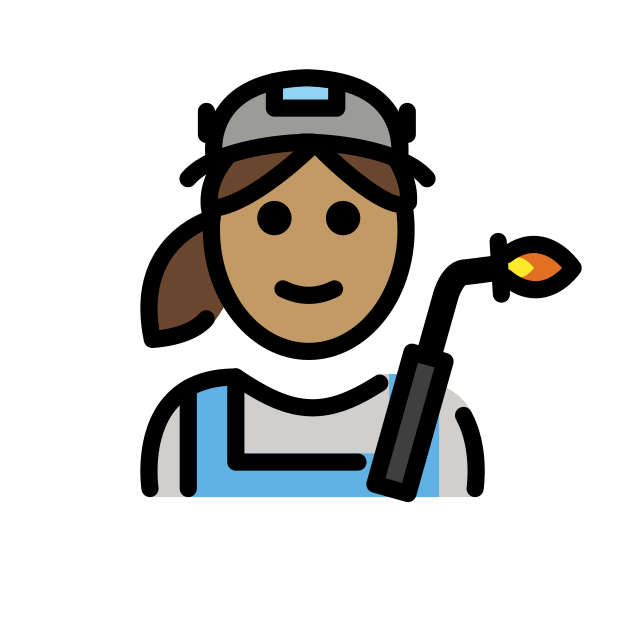
woman factory worker: medium skin tone